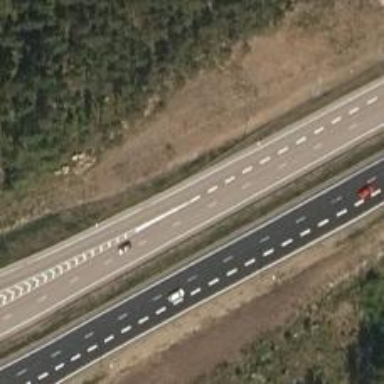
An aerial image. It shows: Tertiary motorway link.